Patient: sex M, age 36
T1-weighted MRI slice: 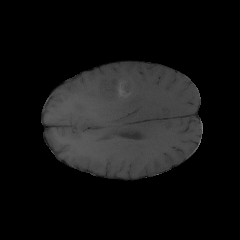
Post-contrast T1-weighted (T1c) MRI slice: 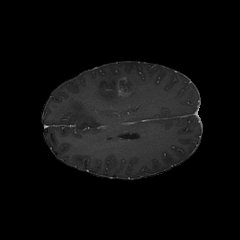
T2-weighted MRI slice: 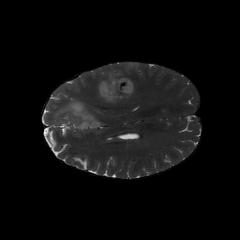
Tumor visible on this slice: yes
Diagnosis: Glioblastoma, IDH-wildtype
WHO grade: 4